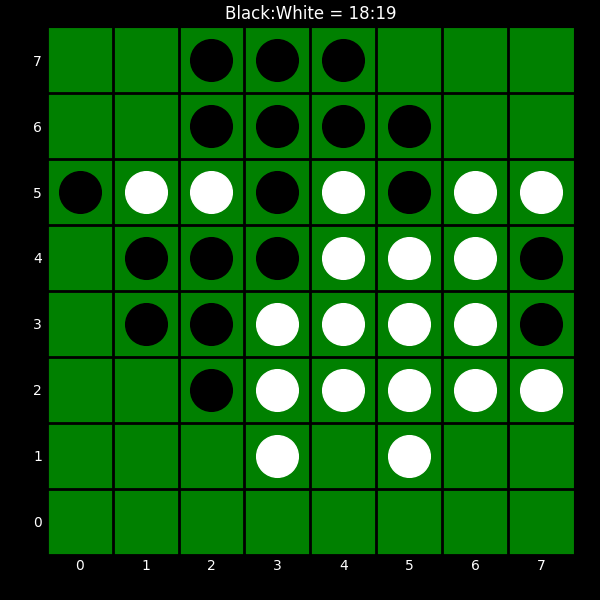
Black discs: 18
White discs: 19